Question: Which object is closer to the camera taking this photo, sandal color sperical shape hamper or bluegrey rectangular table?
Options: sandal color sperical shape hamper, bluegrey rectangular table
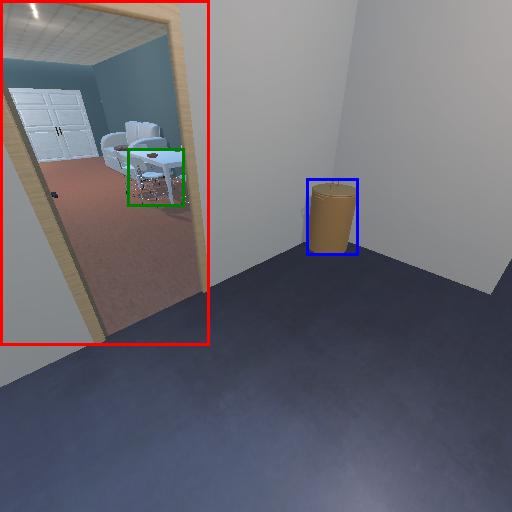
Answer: sandal color sperical shape hamper